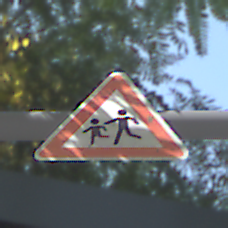
Verkehrszeichen: KinderRechts
Umgebung: Outdoor, Suburban
Tageszeit: SunriseSunset
Wetter: Clear
Licht: Natural
Jahreszeit: NotSpecified
Kontrast: HighContrast